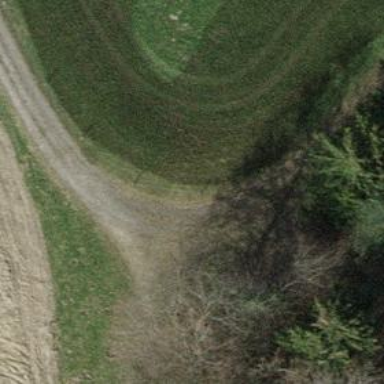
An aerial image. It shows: Track with grade2 tracktype.